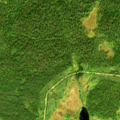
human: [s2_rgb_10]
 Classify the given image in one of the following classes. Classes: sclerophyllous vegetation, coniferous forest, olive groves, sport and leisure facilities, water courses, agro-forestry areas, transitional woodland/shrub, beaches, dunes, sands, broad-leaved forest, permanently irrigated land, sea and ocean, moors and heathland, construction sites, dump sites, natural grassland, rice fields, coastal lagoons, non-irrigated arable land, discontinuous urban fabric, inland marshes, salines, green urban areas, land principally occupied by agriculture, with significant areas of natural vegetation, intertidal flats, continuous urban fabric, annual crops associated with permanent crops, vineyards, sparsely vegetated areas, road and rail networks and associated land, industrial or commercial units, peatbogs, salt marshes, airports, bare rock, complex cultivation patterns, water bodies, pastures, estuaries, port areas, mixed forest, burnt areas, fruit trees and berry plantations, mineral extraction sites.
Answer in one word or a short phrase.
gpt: coniferous forest, transitional woodland/shrub